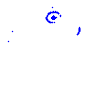
Particle: kaon